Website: lowes
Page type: review-order
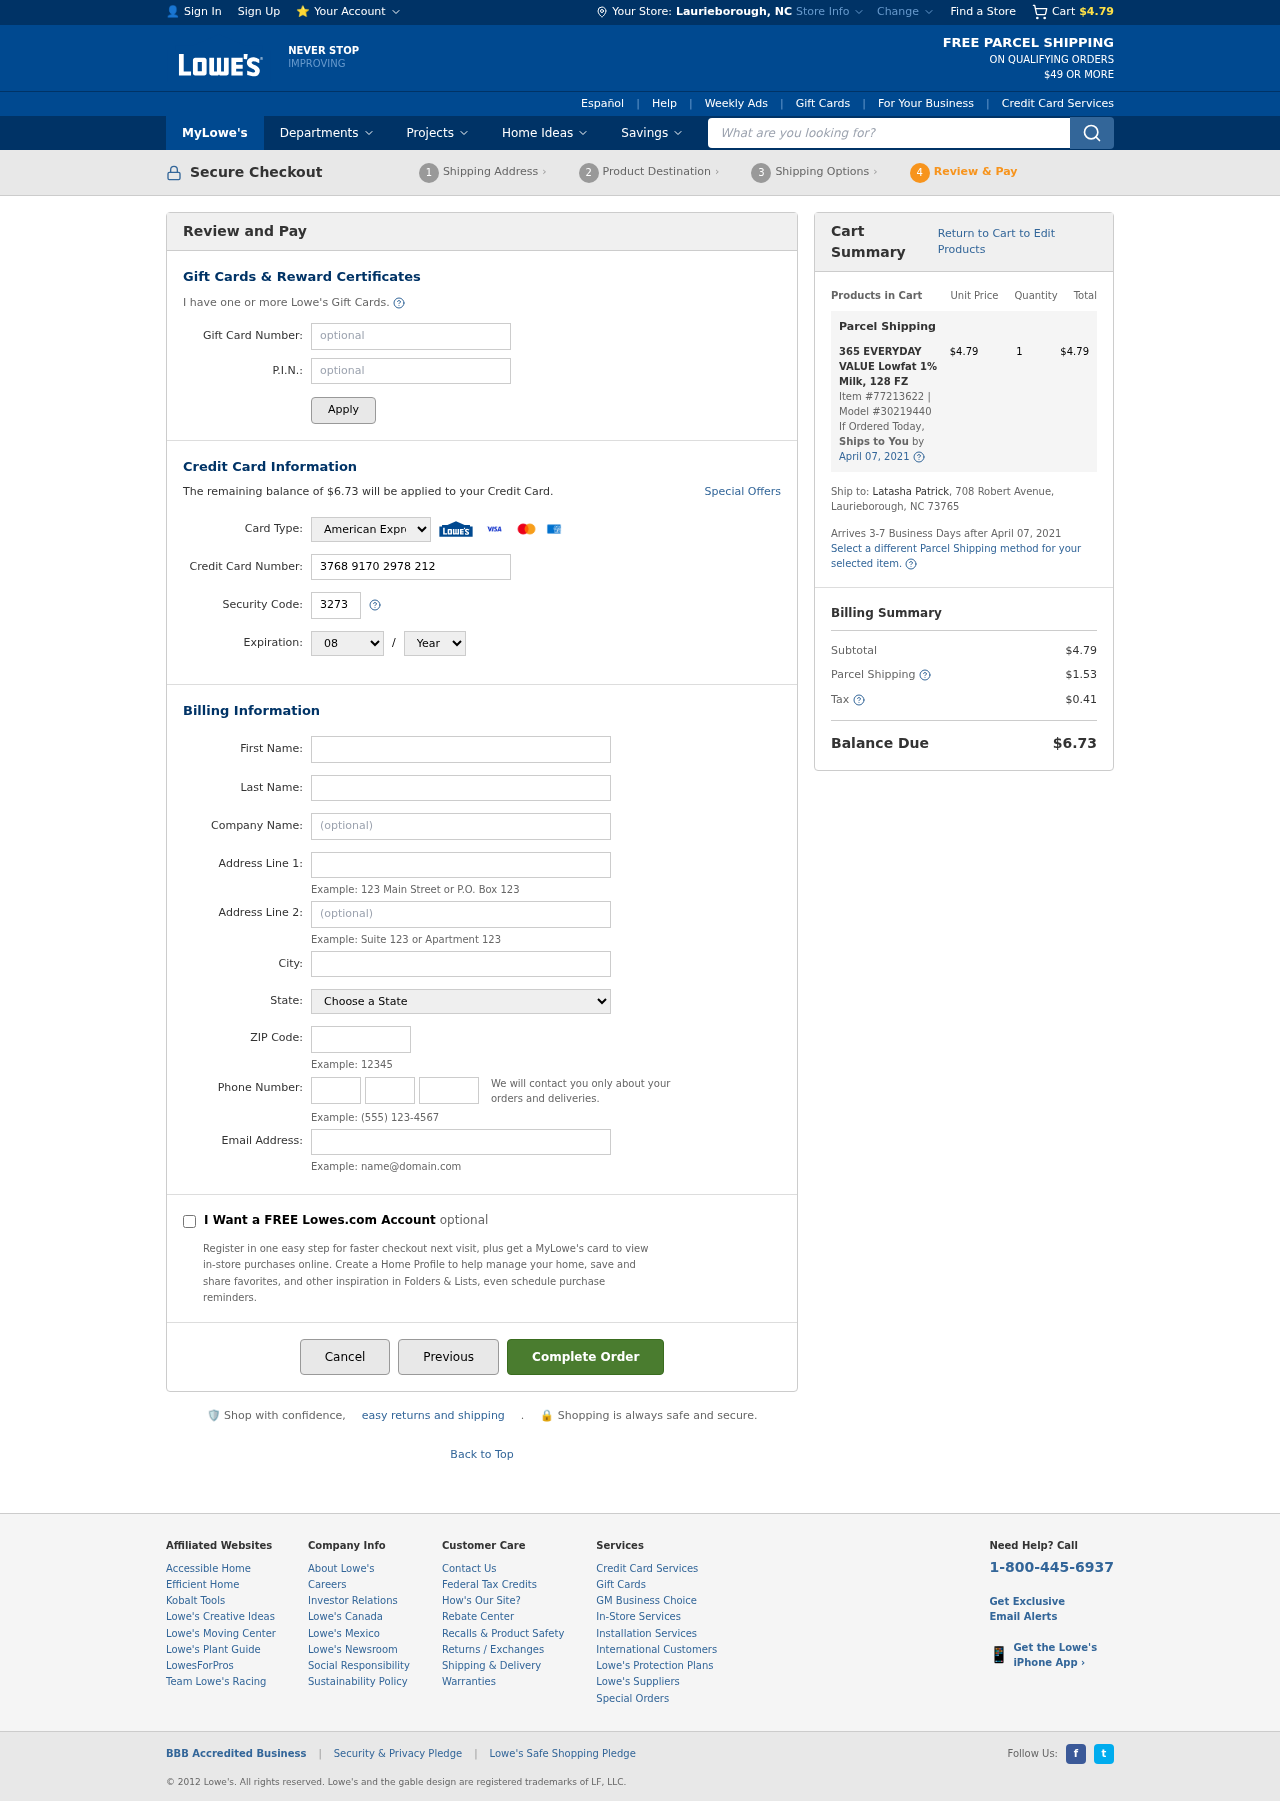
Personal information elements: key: PII_CARD_CVV
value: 3273
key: PII_CARD_EXPIRY_MONTH
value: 08
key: PII_CARD_EXPIRY_YEAR
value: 26
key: PII_CARD_NUMBER
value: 3768 9170 2978 212
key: PII_CARD_TYPE
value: American Express
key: PII_CITY
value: Laurieborough
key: PII_CITY_STATE
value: Laurieborough, NC
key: PII_COMPANY
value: Herrera PLC
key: PII_EMAIL
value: latashapatrick@hotmail.com
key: PII_FIRSTNAME
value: Latasha
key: PII_LASTNAME
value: Patrick
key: PII_PHONE_AREA
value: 315
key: PII_PHONE_PREFIX
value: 419
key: PII_PHONE_SUFFIX
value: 8588
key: PII_POSTCODE
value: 73765
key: PII_STATE
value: North Carolina
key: PII_STREET
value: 708 Robert Avenue
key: PII_STREET2
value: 708 Robert Avenue
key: PII_FULLNAME2
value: Latasha Patrick
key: PII_STATE_ABBR
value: NC
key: PII_POSTCODE_FULL
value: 73765
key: PII_CITY_STATE_ZIP
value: Laurieborough, NC 73765
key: PII_POSTCODE_NUMERIC
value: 73765
Product elements: key: PRODUCT1_NAME
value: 365 EVERYDAY VALUE Lowfat 1% Milk, 128 FZ
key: PRODUCT1_PRICE
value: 4.79
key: PRODUCT1_QUANTITY
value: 1
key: PRODUCT1_ITEM_NUMBER
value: Item #77213622
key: PRODUCT1_MODEL_NUMBER
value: Model #30219440
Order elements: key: ORDER_SUBTOTAL
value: $4.79
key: ORDER_BALANCE_DUE
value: $6.73
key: ORDER_SHIPPING_DATE
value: April 07, 2021
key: ORDER_ITEM_TOTAL
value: $4.79
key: ORDER_SHIPPING_DATE2
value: April 07, 2021
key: ORDER_SHIPPING_COST
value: $1.53
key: ORDER_TAX
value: $0.41
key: ORDER_TOTAL
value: $6.73
Search elements: key: HEADER_SEARCH
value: What are you looking for?